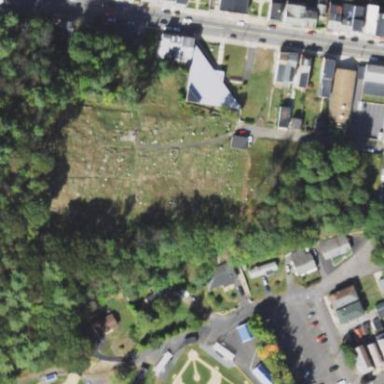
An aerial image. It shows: Cemetery.